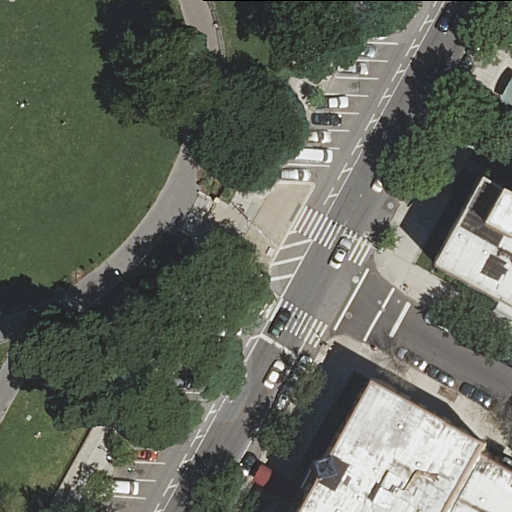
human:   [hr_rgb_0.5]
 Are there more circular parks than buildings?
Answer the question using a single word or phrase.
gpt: no

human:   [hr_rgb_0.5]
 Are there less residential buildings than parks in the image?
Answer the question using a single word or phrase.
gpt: no

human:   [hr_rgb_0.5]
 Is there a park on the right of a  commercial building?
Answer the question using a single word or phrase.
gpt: no

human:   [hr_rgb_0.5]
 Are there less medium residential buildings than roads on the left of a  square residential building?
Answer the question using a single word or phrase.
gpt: no

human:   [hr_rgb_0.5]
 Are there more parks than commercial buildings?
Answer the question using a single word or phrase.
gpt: yes

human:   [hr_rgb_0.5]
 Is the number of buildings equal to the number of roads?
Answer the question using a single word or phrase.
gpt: no

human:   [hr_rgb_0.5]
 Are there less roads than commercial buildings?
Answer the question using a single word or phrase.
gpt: no

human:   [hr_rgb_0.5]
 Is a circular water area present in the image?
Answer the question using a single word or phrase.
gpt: no

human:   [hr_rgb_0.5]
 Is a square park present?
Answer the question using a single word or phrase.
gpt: no

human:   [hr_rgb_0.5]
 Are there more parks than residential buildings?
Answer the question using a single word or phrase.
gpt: no

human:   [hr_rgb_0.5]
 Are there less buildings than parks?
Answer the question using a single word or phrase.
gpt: no

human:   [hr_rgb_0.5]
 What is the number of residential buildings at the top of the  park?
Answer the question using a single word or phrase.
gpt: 1

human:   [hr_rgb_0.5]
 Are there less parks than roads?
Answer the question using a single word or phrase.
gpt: yes

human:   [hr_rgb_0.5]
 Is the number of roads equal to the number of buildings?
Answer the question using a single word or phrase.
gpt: no

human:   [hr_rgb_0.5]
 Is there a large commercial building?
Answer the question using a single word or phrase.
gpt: no

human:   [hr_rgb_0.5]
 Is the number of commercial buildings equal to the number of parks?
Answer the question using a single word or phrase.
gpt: no

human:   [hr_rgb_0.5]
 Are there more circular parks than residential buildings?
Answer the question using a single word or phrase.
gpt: no

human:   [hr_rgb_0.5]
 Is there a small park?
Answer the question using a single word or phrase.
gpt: yes

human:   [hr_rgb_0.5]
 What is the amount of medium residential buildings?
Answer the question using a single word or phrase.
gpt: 0

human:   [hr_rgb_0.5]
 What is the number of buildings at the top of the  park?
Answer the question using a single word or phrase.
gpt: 1

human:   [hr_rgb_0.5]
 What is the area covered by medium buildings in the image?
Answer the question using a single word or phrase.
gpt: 0m2

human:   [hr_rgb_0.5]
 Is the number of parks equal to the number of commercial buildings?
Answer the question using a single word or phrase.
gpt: no

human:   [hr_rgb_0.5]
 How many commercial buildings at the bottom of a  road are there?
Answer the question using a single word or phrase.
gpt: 0

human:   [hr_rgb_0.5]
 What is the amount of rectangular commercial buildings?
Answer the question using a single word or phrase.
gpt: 0

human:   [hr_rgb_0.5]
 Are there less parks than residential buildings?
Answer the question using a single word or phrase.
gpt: yes

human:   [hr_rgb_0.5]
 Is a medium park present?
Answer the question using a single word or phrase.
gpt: no

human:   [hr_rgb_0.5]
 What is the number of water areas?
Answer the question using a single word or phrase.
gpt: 0

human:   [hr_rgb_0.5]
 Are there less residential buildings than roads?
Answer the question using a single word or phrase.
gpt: yes

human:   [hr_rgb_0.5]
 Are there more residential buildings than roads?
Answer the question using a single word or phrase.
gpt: no

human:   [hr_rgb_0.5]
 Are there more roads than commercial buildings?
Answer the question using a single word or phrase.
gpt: yes

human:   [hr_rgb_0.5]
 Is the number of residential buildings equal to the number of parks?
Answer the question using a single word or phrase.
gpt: no

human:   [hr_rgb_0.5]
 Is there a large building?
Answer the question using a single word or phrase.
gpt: yes

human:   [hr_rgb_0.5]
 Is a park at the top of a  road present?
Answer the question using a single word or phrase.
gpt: no

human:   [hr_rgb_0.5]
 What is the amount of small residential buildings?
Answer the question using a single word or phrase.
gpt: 1

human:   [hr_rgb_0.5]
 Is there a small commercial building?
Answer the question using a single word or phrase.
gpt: no

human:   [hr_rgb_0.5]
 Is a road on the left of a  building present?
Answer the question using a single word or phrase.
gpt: yes